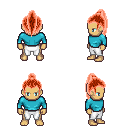
a pixel art fantasy rpg character, male body template, human, tanned skin, teal long-sleeve shirt, white pants, red long topknot hairstyle, four views (front, back, left, right), 2x2 character sprite sheet, small pixel art, hard edges, no anti-aliasing